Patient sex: F
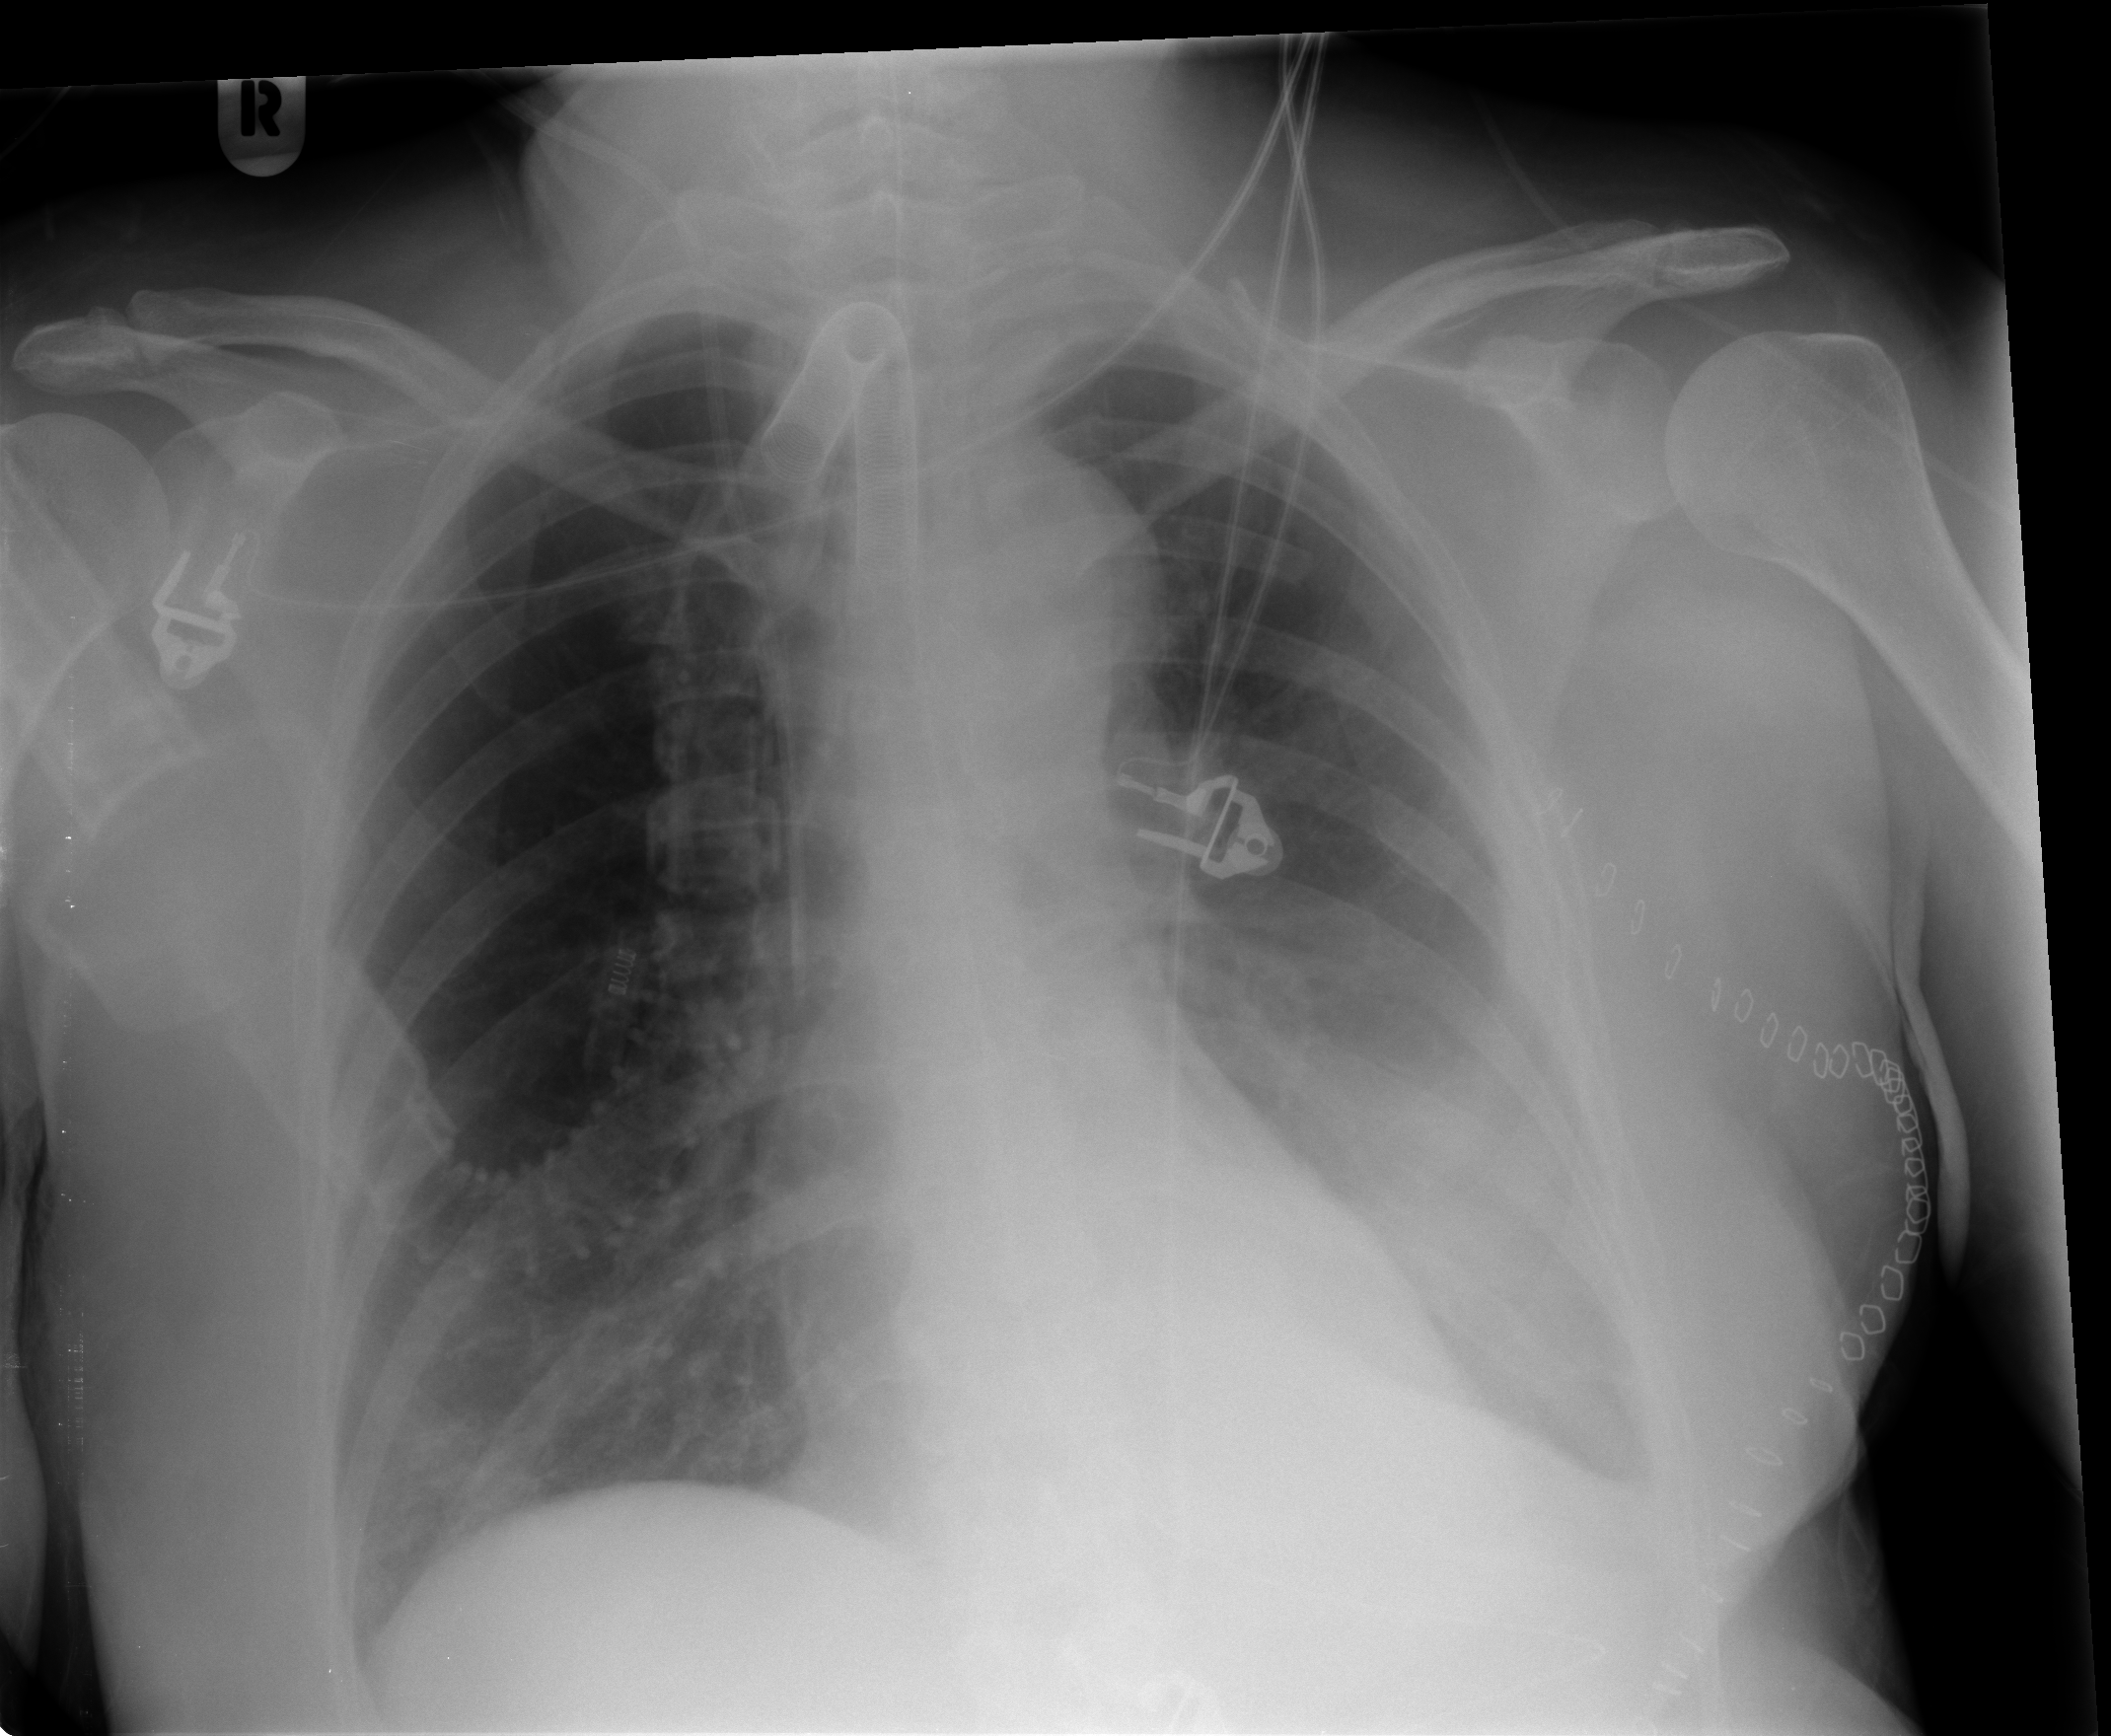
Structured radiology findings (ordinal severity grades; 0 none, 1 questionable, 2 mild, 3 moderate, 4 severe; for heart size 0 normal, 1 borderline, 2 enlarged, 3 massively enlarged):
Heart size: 0
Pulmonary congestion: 0
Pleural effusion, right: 0
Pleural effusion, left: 3
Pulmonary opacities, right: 0
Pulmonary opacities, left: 1
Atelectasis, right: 0
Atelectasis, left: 3